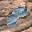
Label: 8